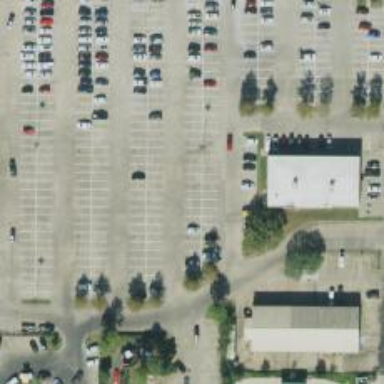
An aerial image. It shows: Parking space.